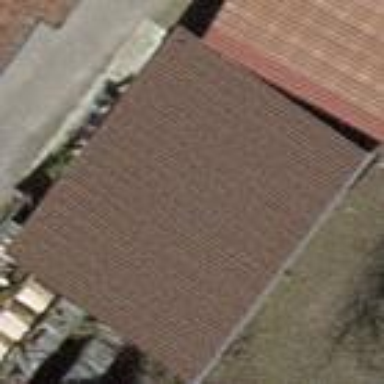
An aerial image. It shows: Shed.